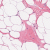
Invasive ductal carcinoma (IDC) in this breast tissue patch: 0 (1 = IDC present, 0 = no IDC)